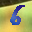
Label: 6